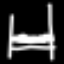
Label: bed